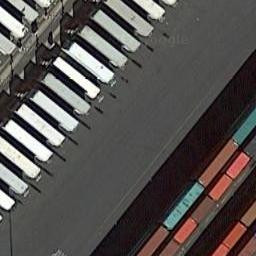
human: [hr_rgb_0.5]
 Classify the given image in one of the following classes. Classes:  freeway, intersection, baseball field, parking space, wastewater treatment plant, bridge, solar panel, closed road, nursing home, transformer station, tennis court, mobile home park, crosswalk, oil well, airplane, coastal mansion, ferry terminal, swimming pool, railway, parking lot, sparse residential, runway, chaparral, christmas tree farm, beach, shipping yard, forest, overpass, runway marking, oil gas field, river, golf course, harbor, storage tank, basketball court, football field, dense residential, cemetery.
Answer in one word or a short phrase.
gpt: shipping yard